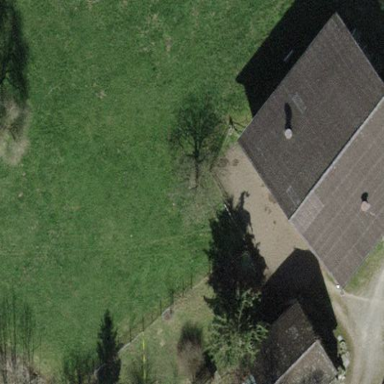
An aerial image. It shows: View of roof of building.